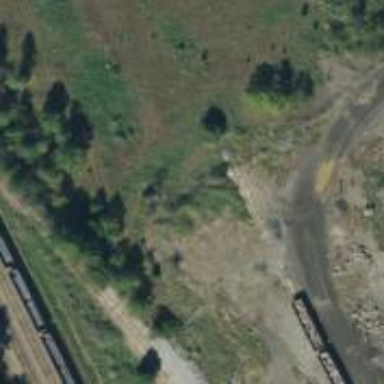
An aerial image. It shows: Disused railway spur service.